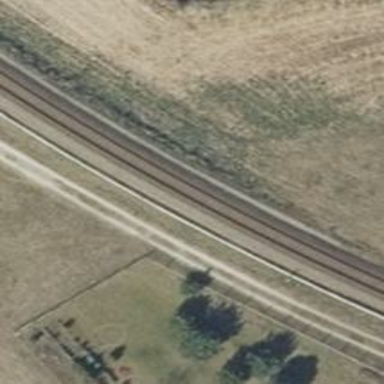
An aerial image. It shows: Railway milestone.